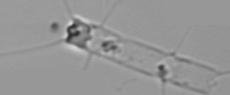
Label: Chaetoceros_didymus